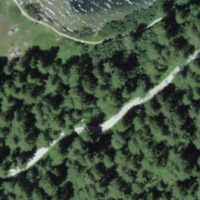
EUNIS habitat code: 43
Species observed at this site:
Alnus alnobetula
Chrysosplenium alternifolium